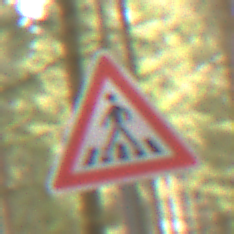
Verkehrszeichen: FussgaengerueberwegRechts
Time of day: MorningAfternoon
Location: Outdoor (Nature)
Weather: Overcast
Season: Winter
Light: Natural